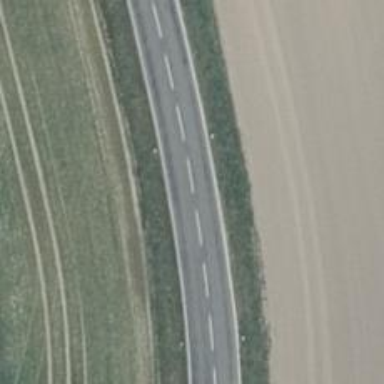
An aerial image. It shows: Secondary road with asphalt surface.